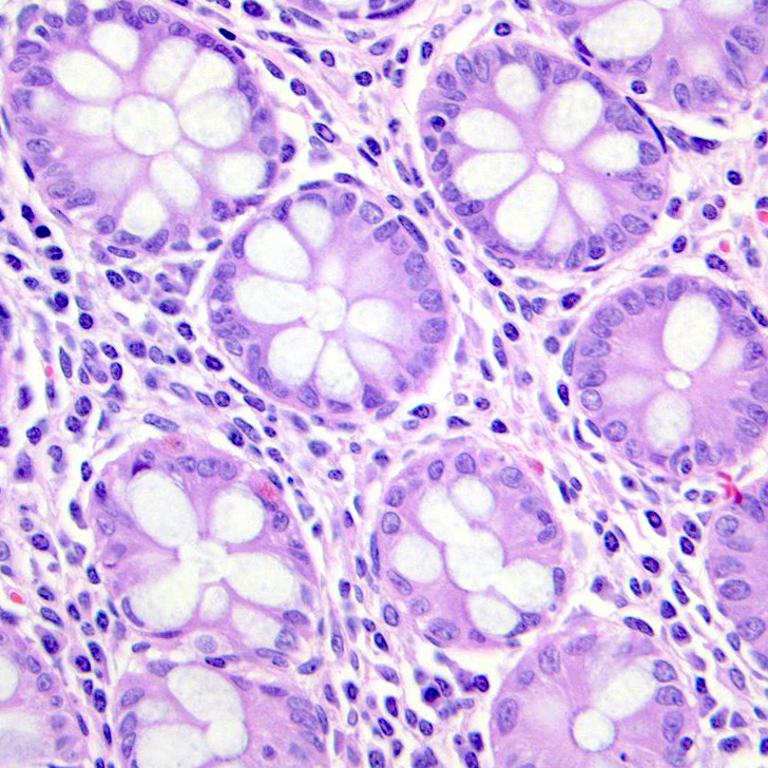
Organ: colon
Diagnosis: benign